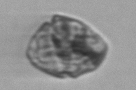
Label: Gyrodinium